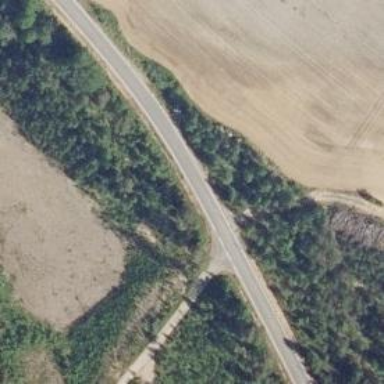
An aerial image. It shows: Tertiary road.